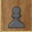
Piece: bP